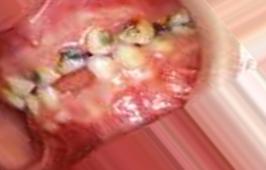
Condition: Caries